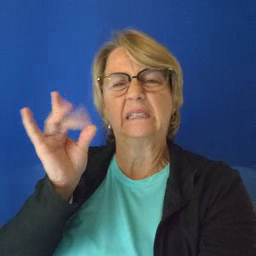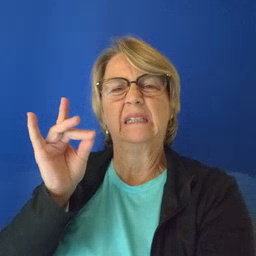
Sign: sticky